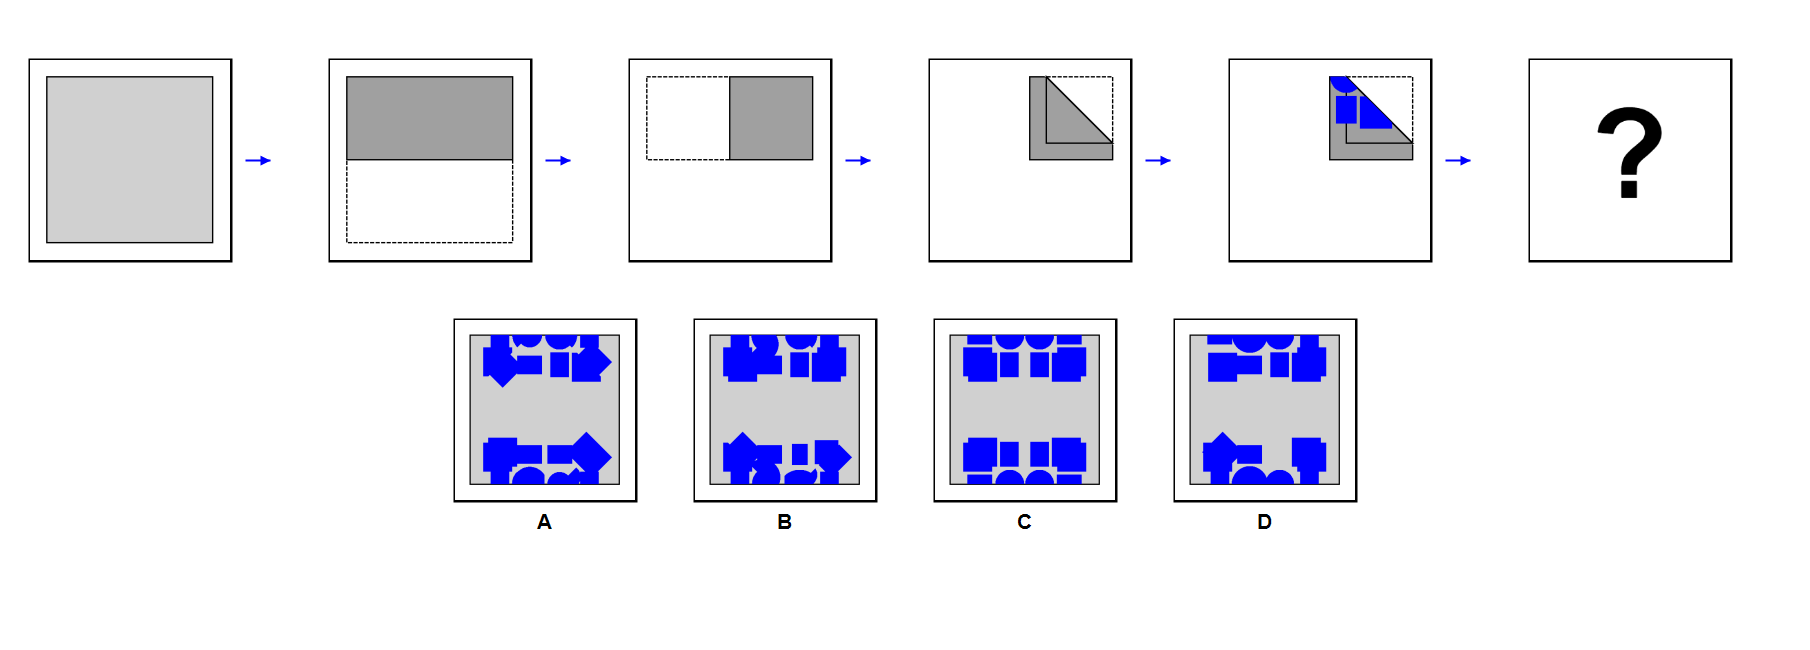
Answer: C